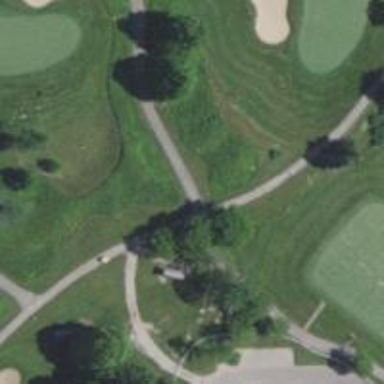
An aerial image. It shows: Service road designated as golf cart path.